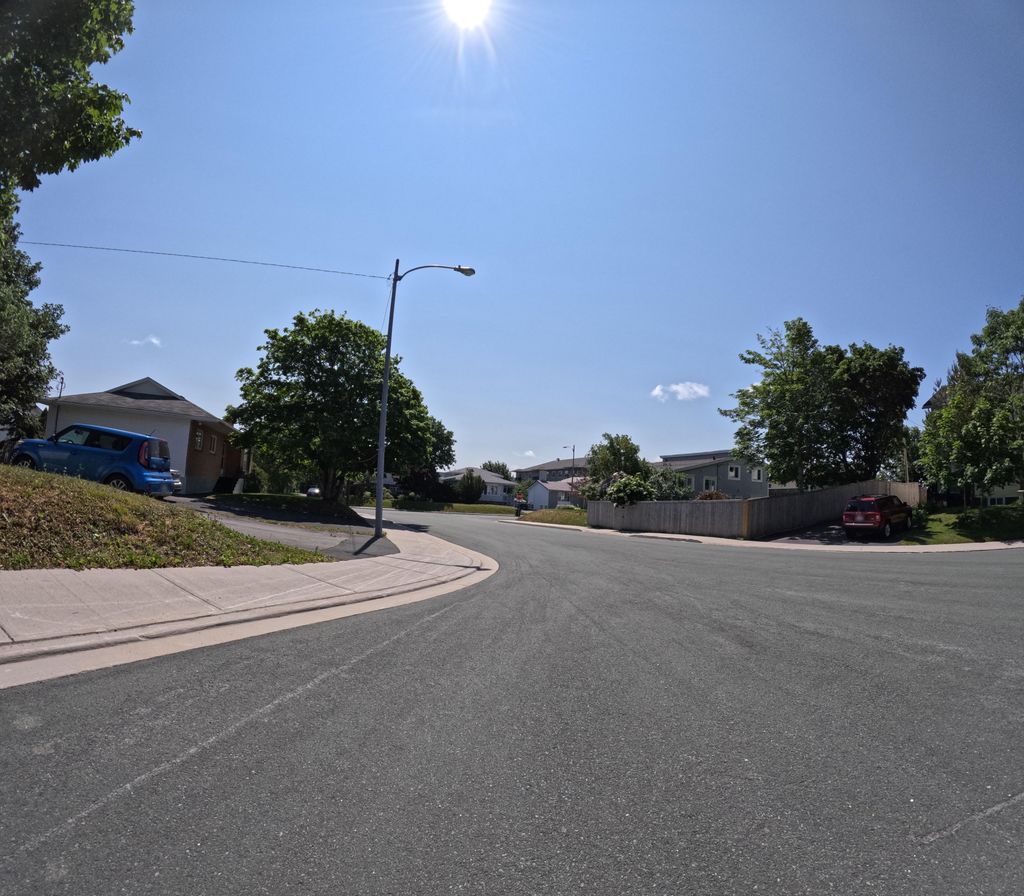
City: st_johns